四年级 · 立体几何学
下面 4 个物体，从左面看到的图形与其他物体不同的是（）。

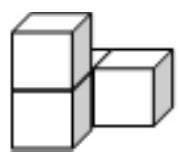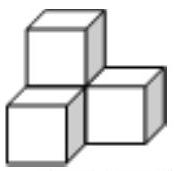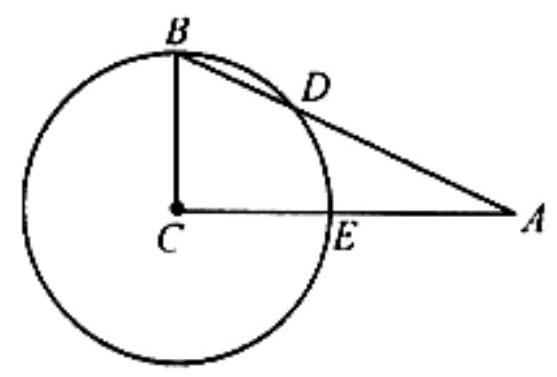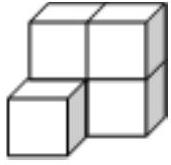
A.

B.

C.

D.

答案: A